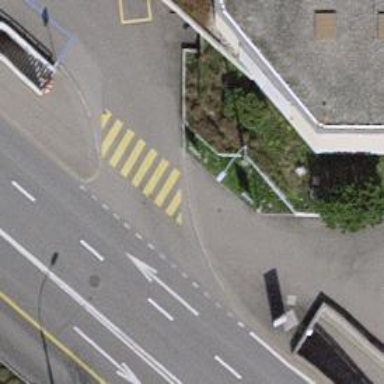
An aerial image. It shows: Marked road crossing.